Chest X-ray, AP view. Patient: 58 years old, sex M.
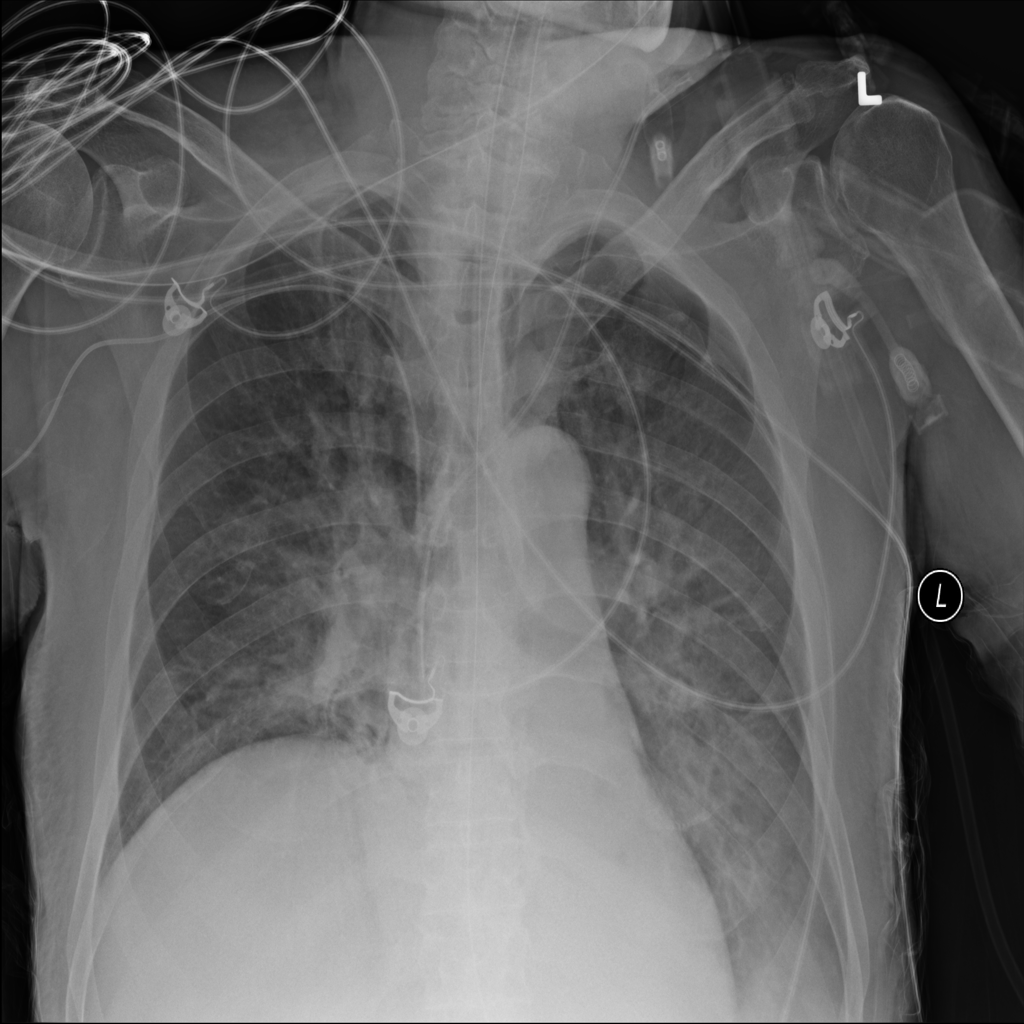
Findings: Effusion